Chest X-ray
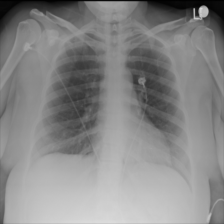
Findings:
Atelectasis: negative
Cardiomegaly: negative
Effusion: negative
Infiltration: negative
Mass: negative
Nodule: negative
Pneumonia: negative
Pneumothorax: negative
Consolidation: negative
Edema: negative
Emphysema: negative
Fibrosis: negative
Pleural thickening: negative
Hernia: negative